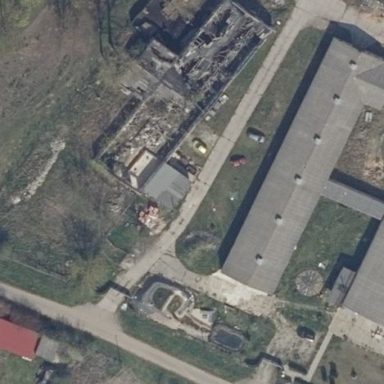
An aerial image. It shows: Ruins of building.